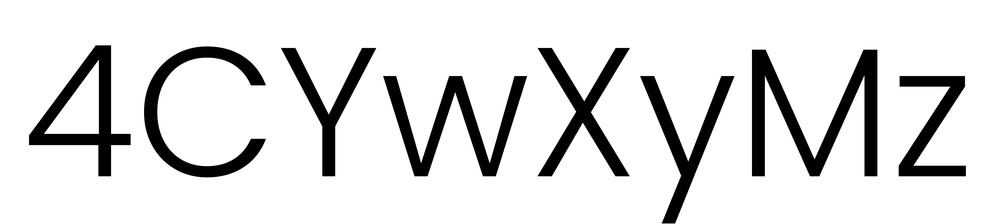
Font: Poppins-Light